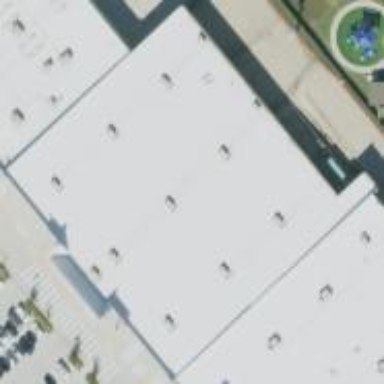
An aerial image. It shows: Retail building.